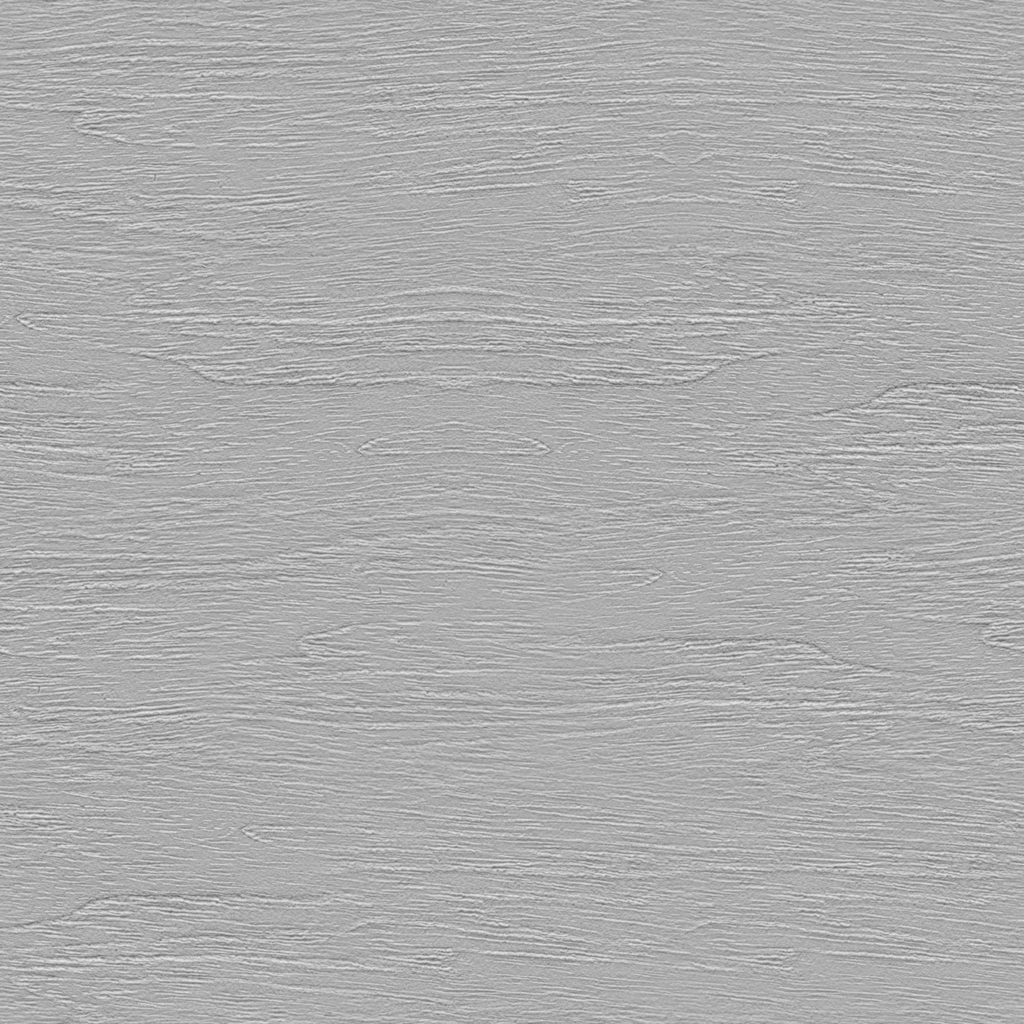
Texture map type: Roughness